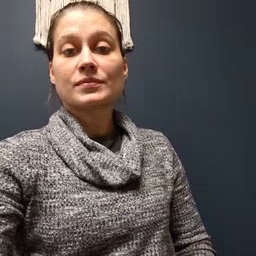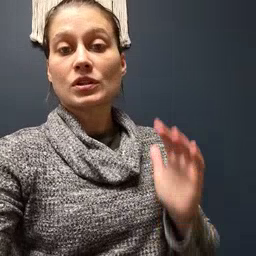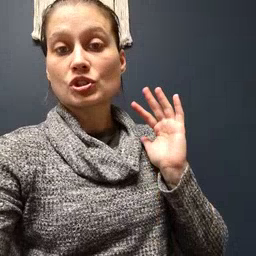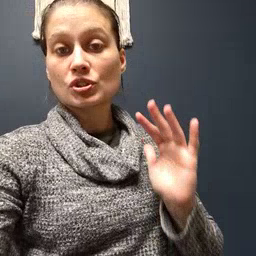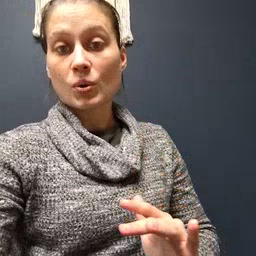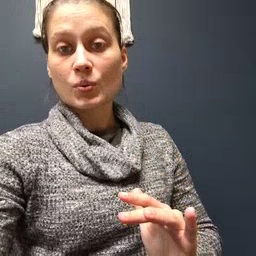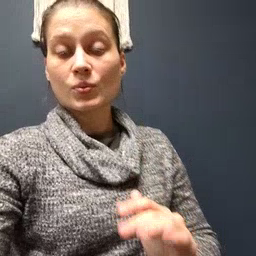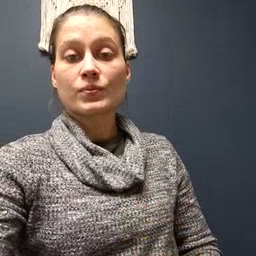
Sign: snow